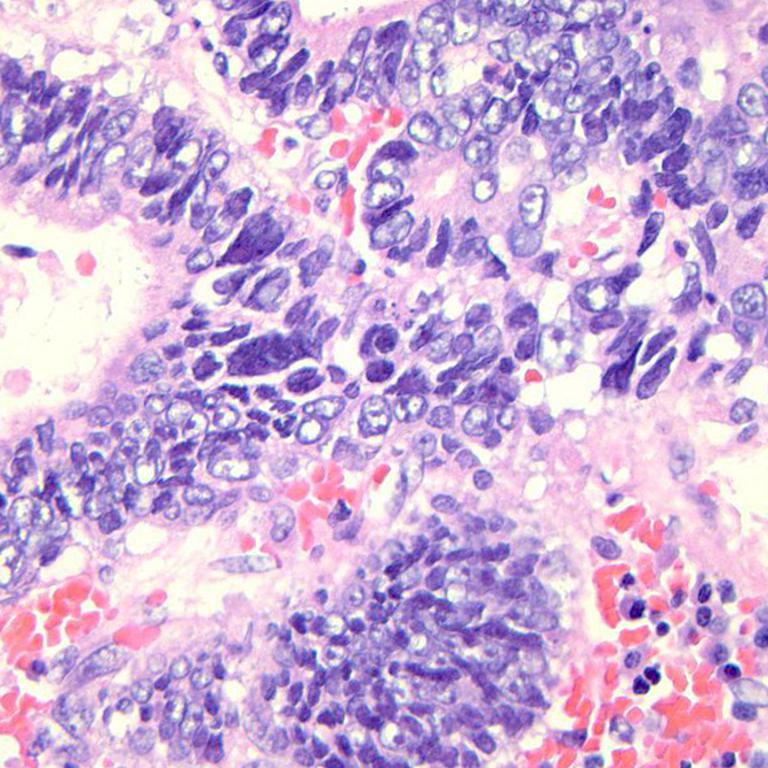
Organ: colon
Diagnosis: adenocarcinomas